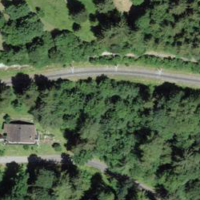
EUNIS habitat code: 43
Species observed at this site:
Lathyrus vernus
Astrantia major
Orchis mascula